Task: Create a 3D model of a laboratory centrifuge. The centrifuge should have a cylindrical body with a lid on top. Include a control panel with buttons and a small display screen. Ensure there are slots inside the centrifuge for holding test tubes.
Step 85:
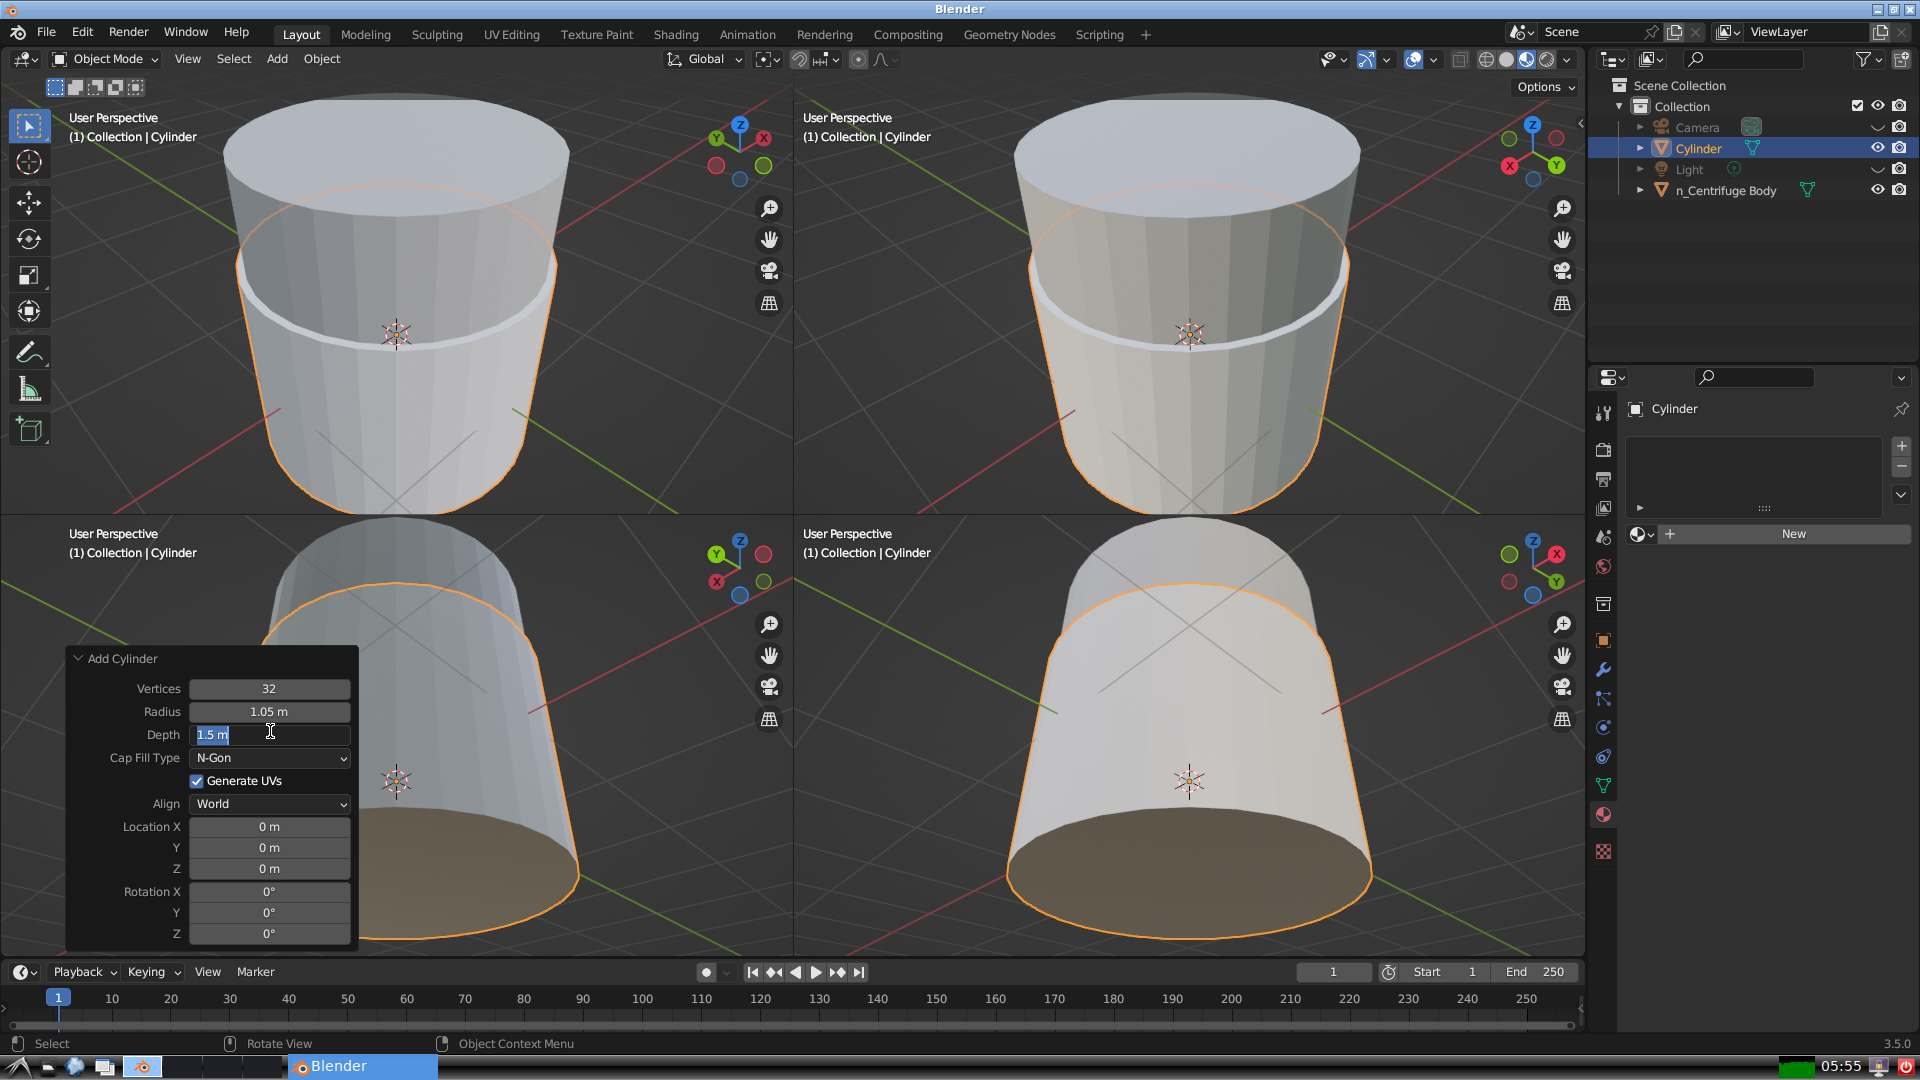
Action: input_text: 0.2